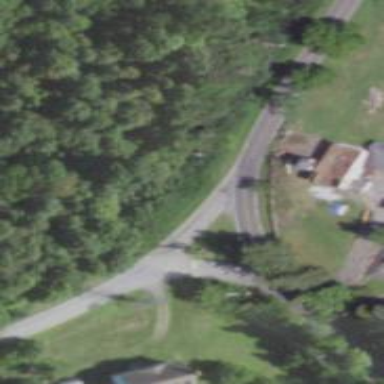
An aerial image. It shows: Road with "give way" sign.